Question: i have to positioning an image between the bottom of two div, one inside another like:

The code for this example is:
'''
<div style="background:blue;width:500px;height:150px;overflow:hidden;">
<div style="background:red;width:500px;height:100px;margin-top:20px;">
//DOES IMAGE GOES HERE?
</div>
</div>
'''
I know that with position absolute i could positioning the image there.. but i don't like that kind of positioning.. is there another way? Thanks!!!
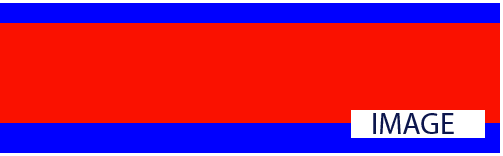
Answer: Full css sample
'''
.blue {
background: blue;
width: 500px;
height: 150px;
overflow: hidden;
}
.red {
background: red;
width: 500px;
height: 100px;
margin-top: 20px;
position: relative;
}
.image {
position: absolute;
bottom: -10px;
/* half of image height */
right: 10px;
/* right space */
}
.image img {
display: block;
width: 100px;
height: 20px;
background: green;
}
'''
'''
<div class="blue">
<div class="red">
<div class="image">
<img src="" alt="" />
</div>
</div>
</div>
'''